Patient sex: F
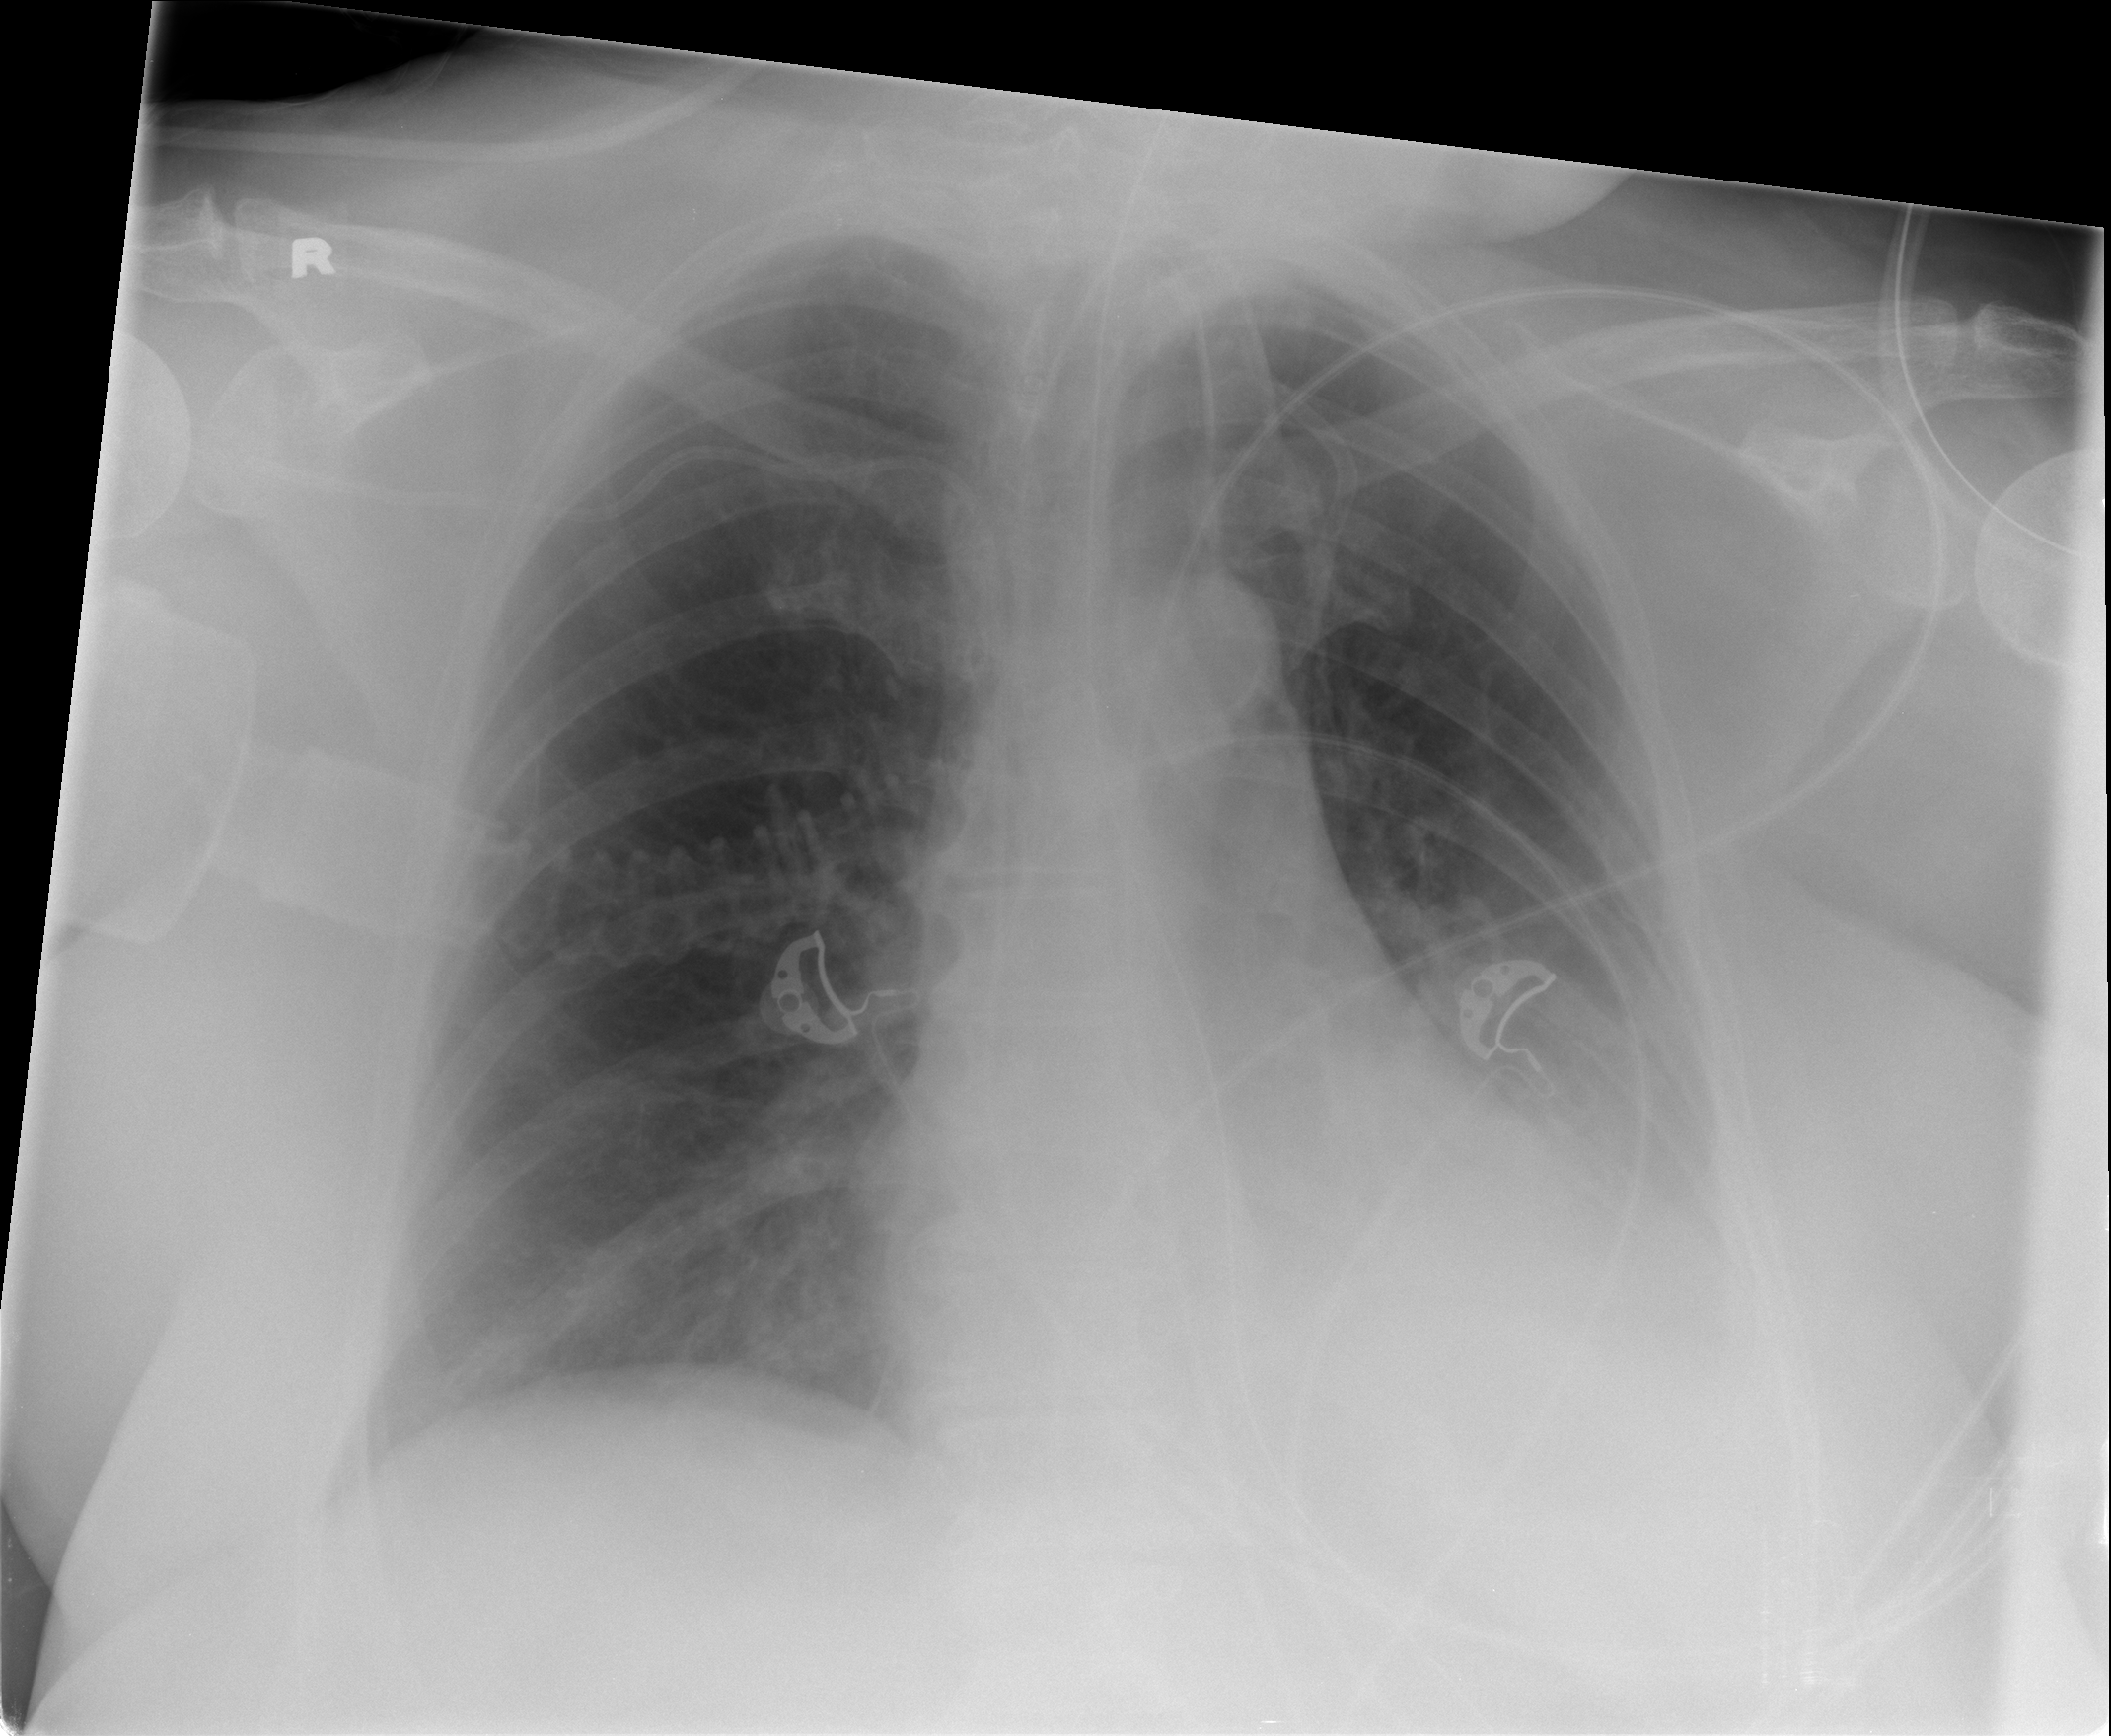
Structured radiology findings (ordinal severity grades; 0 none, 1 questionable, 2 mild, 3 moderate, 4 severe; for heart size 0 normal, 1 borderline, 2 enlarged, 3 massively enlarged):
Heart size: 0
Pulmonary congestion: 0
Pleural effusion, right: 0
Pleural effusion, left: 2
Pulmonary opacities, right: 0
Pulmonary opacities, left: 0
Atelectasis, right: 0
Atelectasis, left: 2